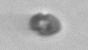
Label: Heterocapsa_rotundata